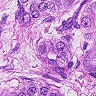
Metastatic tissue present: yes